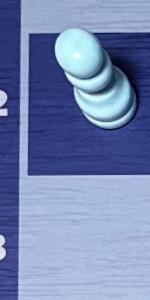
Label: Empty